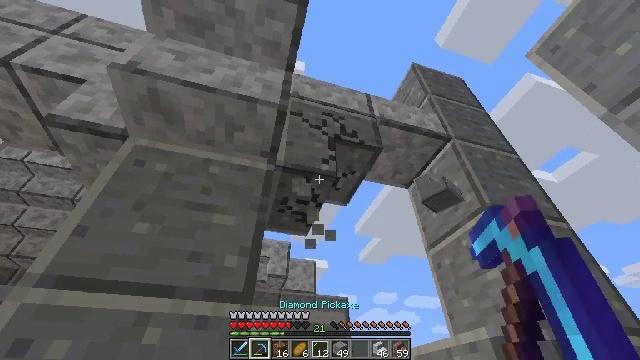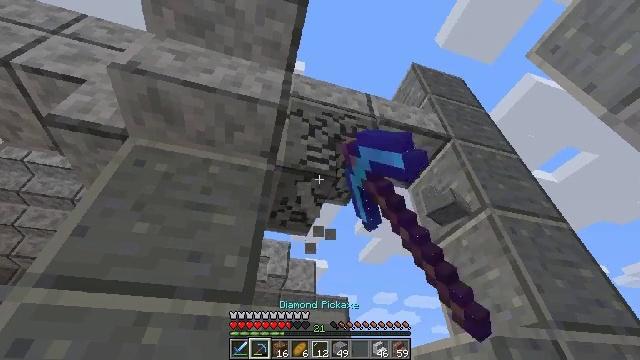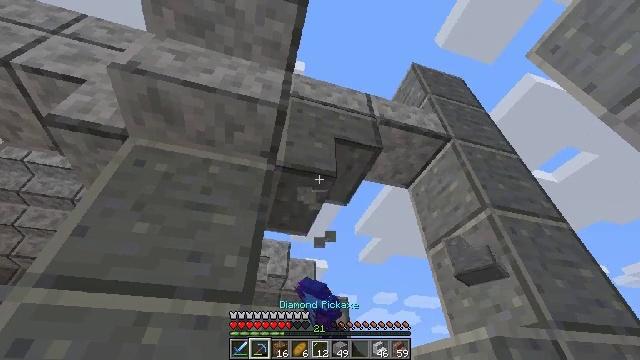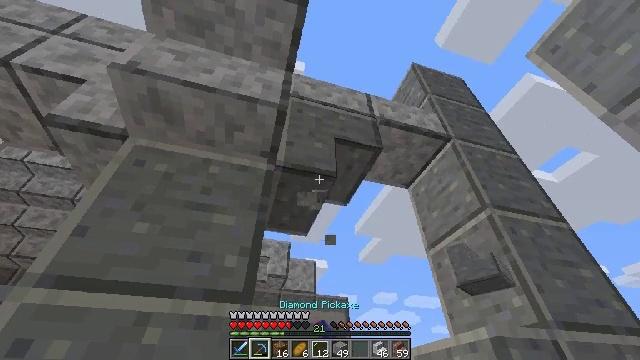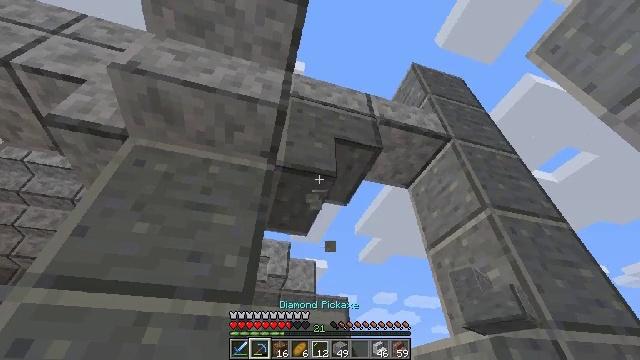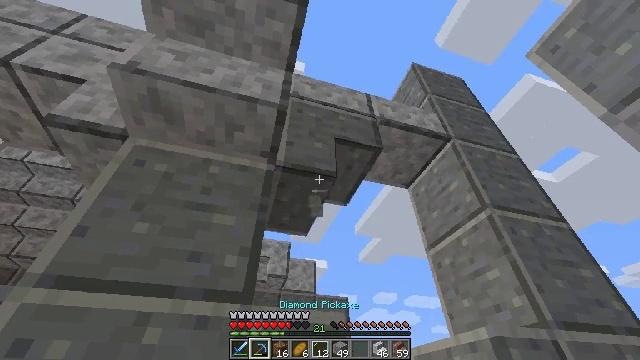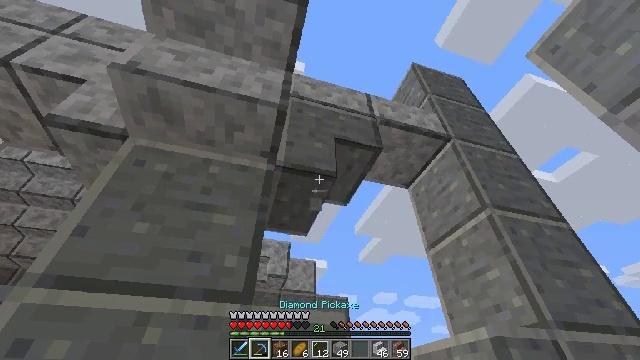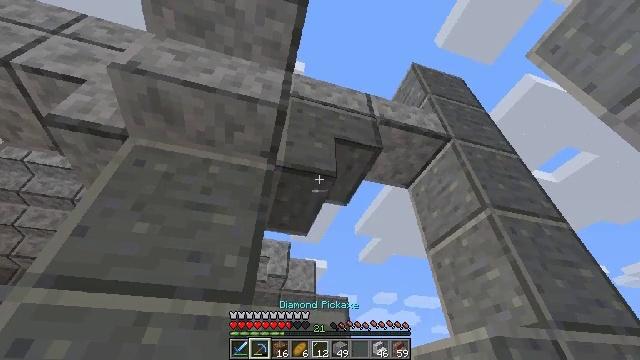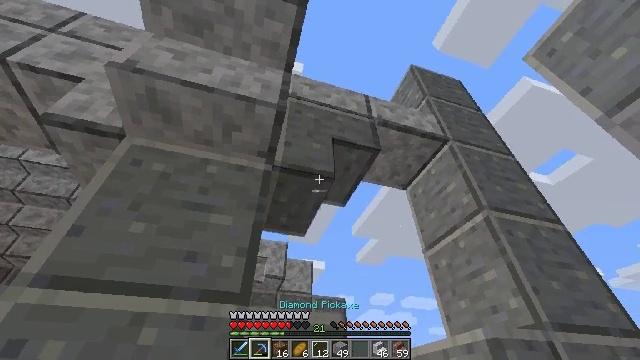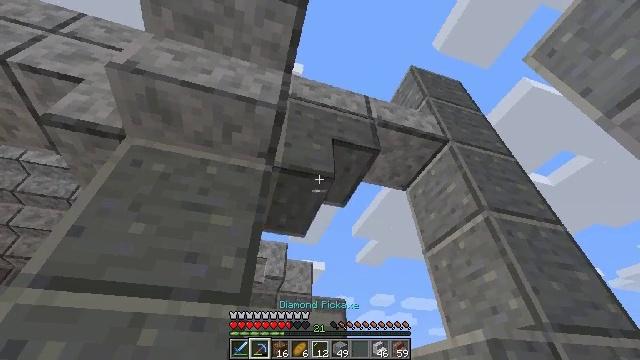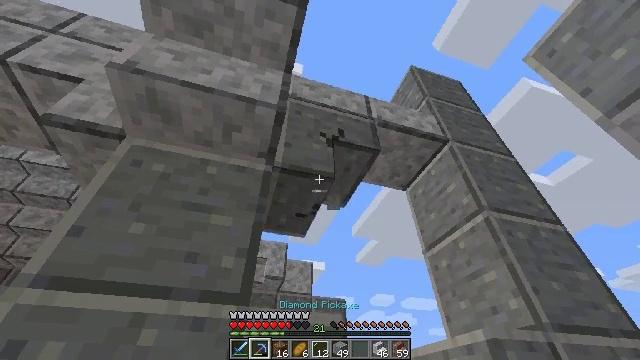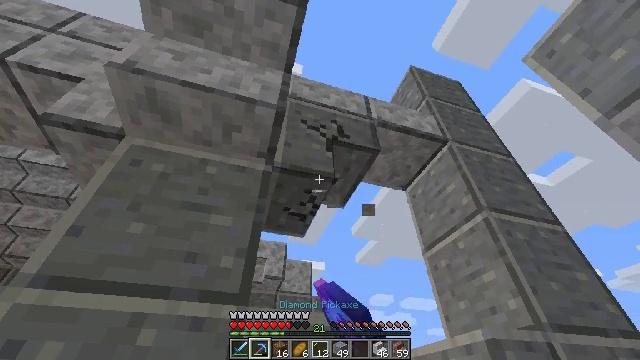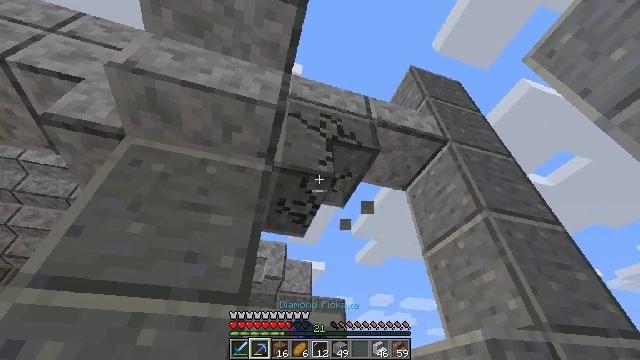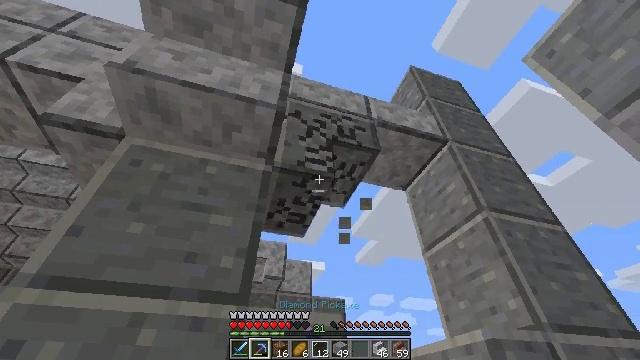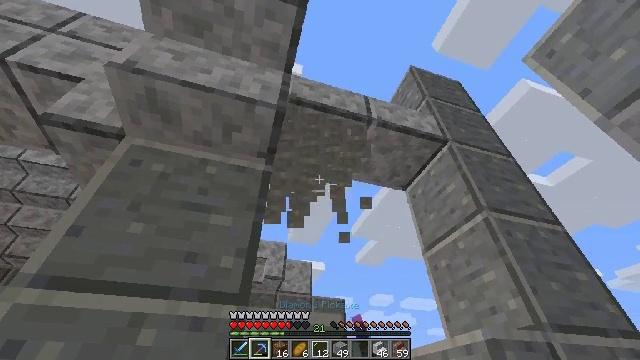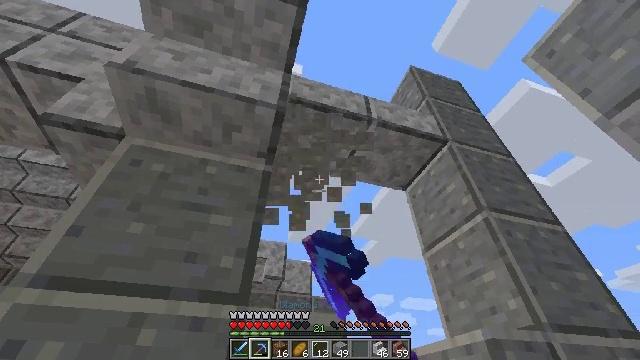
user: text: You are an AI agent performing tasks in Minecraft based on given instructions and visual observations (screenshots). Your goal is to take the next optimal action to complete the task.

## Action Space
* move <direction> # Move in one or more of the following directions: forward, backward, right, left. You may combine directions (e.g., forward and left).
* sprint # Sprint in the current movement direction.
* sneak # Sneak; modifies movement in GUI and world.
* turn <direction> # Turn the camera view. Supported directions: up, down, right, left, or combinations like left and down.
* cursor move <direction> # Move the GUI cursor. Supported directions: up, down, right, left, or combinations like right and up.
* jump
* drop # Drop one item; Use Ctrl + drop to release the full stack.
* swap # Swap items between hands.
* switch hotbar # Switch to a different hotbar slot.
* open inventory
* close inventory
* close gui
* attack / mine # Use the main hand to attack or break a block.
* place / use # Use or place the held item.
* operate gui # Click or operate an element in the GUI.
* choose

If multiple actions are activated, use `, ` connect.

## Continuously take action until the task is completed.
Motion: motion action
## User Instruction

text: Attack the polished andesite stairs to gather.
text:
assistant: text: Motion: attack / mine
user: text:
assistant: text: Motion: no_op
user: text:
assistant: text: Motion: no_op
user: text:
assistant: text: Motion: no_op
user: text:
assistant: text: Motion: no_op
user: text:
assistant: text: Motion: no_op
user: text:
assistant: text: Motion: no_op
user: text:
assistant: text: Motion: no_op
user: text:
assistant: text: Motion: no_op
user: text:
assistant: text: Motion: attack / mine
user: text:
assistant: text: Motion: attack / mine
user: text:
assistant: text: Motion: attack / mine
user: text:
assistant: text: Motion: attack / mine
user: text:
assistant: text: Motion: attack / mine
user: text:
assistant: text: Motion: attack / mine
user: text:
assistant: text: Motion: attack / mine
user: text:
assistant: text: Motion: attack / mine
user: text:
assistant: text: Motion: attack / mine
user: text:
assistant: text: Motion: attack / mine